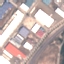
Land use / land cover class: Industrial